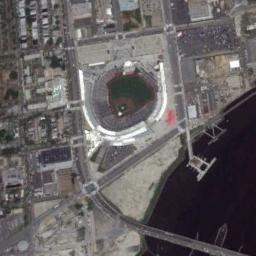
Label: stadium